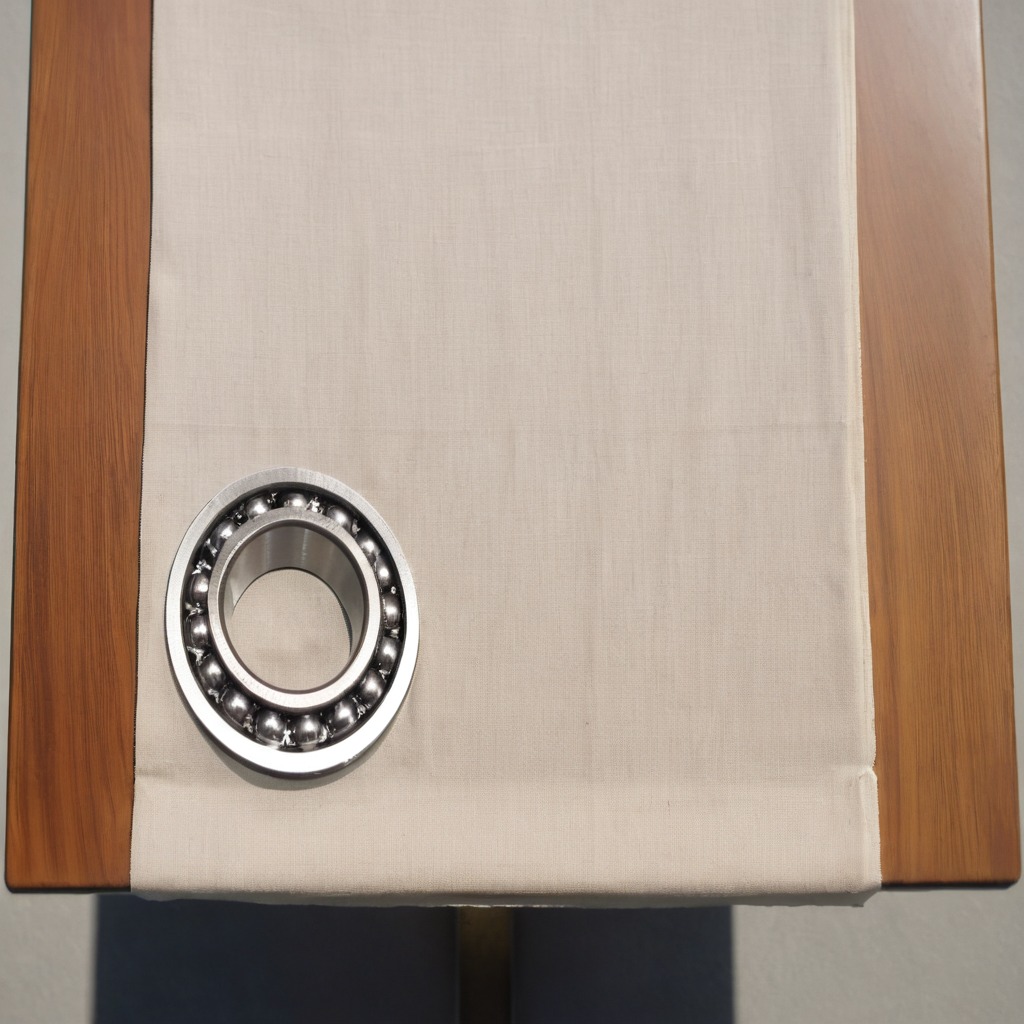
A metal ball bearing is lying on the wooden table.